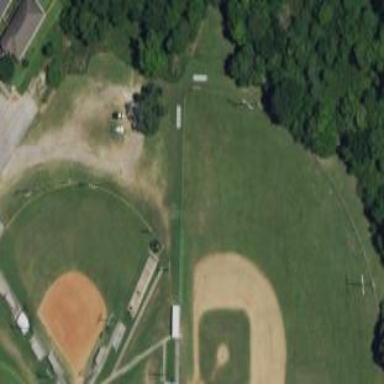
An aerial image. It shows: Baseball pitch for leisure and sports activities.